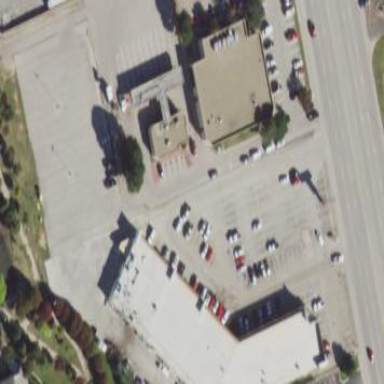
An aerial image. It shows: Mall.